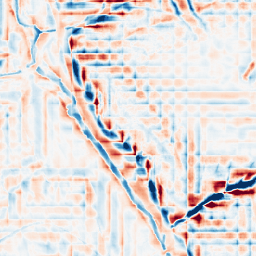
Category: wavelet
Decomposition family: wavelet_dwt
Decomposition parameters: wavelet: db2
level: 4
Upsampling method: sinc_blackman
Upsampling parameters: scale: 2
kernel_size: 4
Upsampling scale: 2